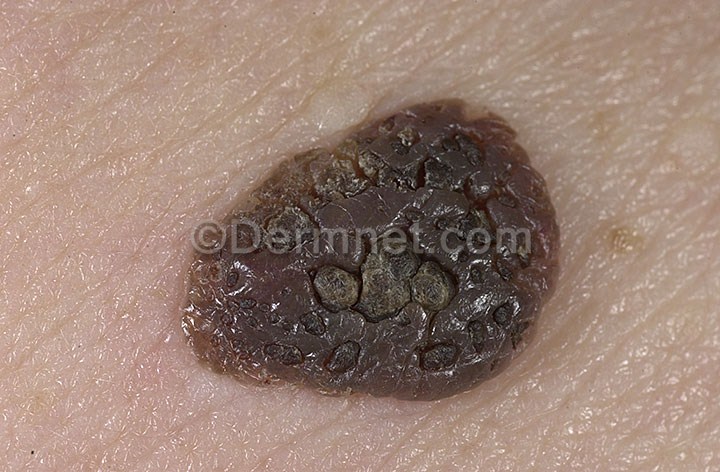
Disease: Seborrheic Keratoses and other Benign Tumors